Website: crate-barrel
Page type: receipt
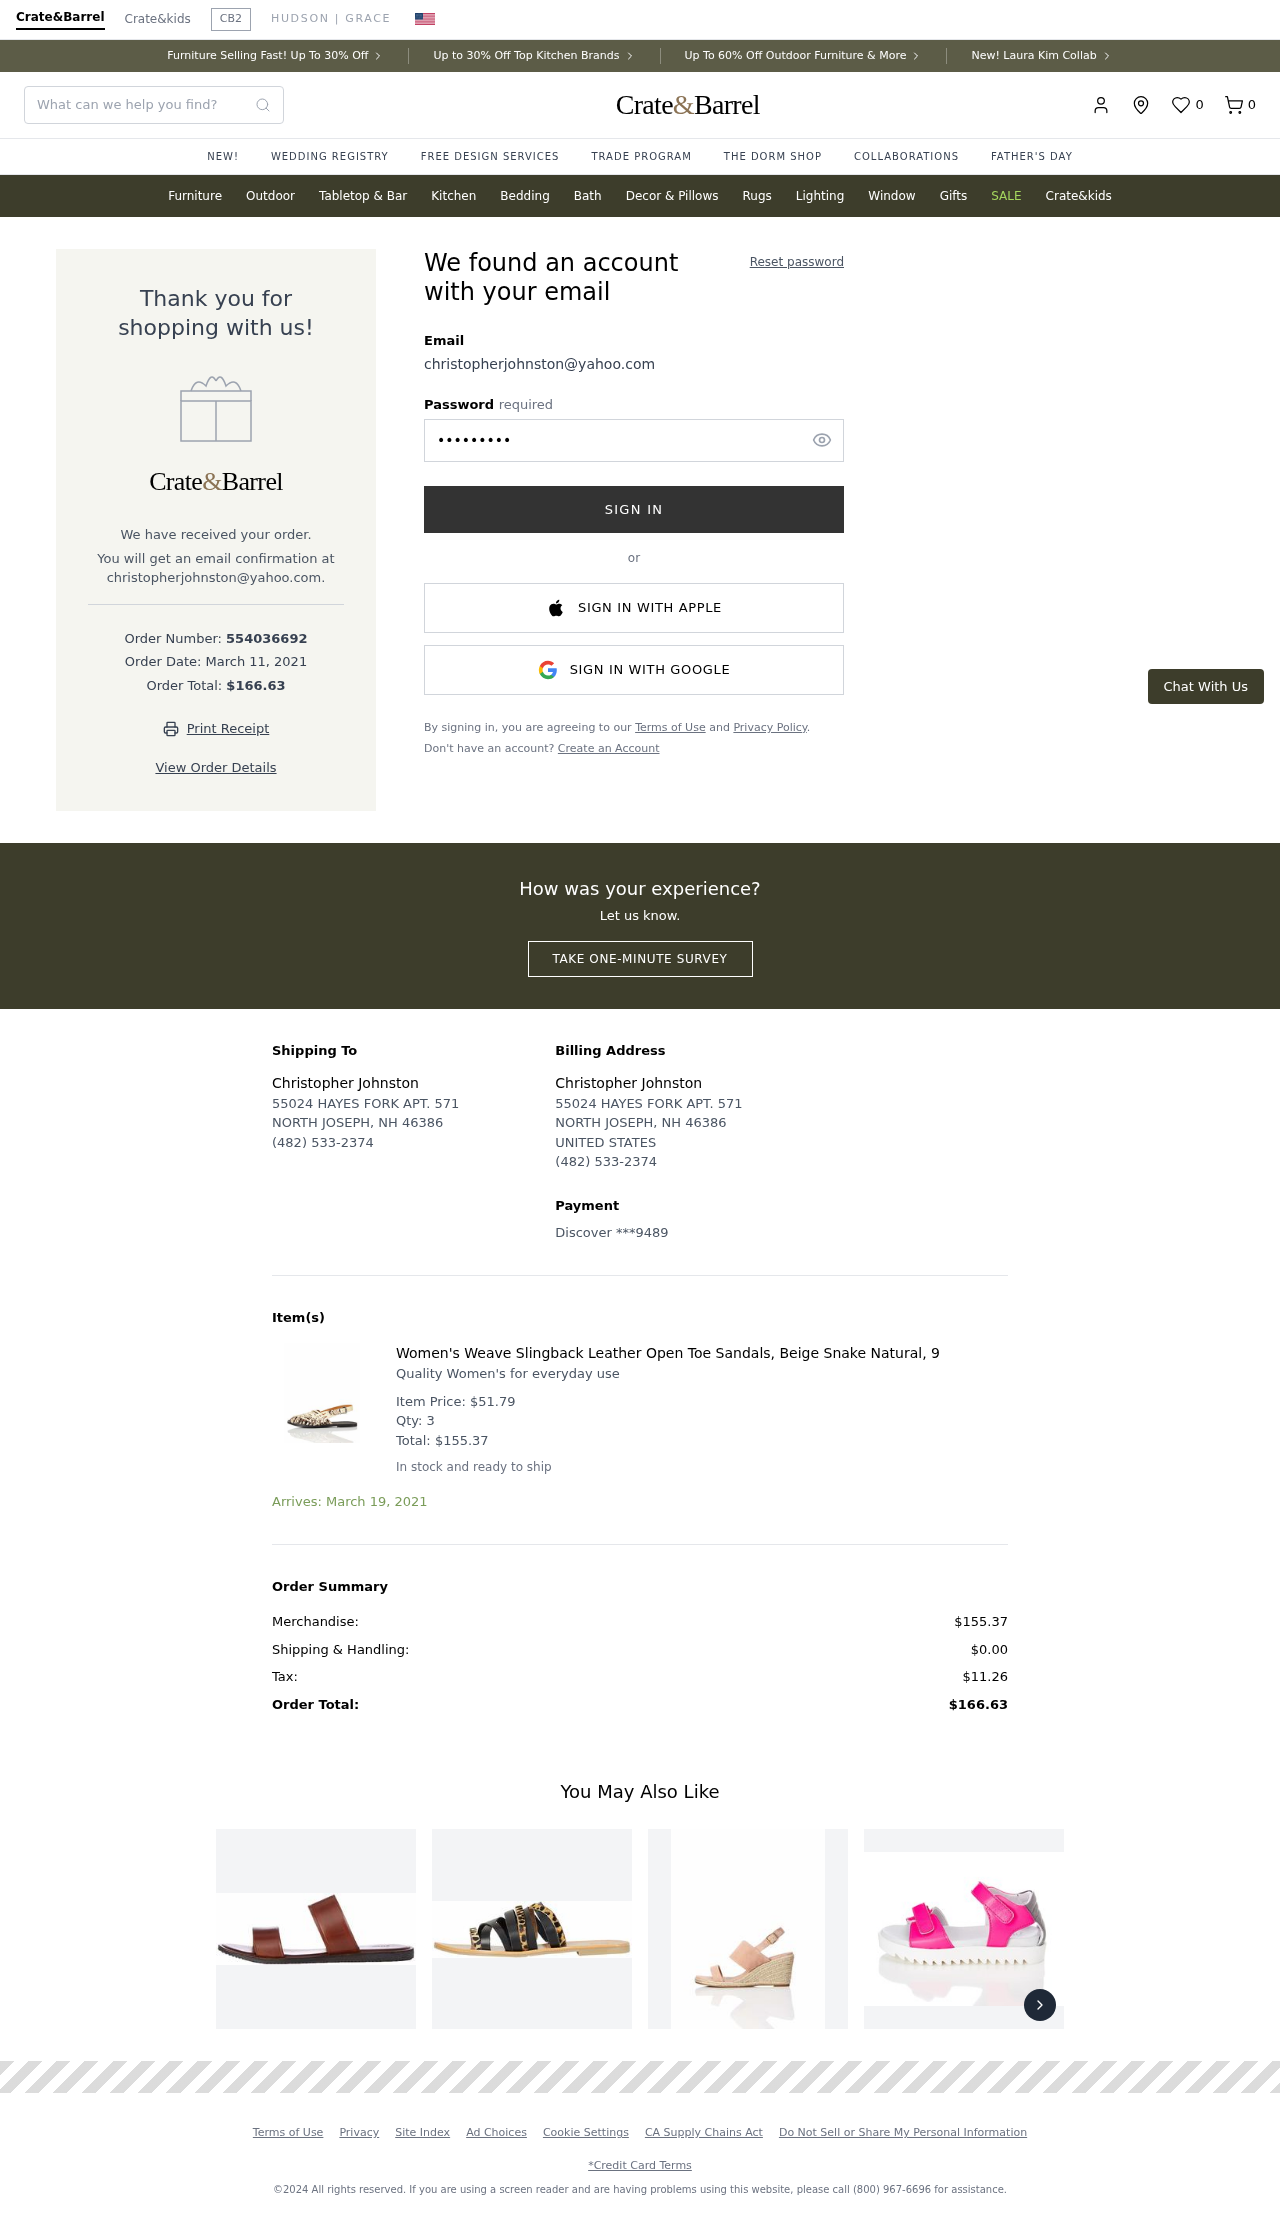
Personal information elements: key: PII_CARD_LAST4
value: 9489
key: PII_CARD_TYPE
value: Discover
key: PII_COUNTRY
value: UNITED STATES
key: PII_EMAIL
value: christopherjohnston@yahoo.com
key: PII_FULLNAME
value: Christopher Johnston
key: PII_STREET
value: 55024 HAYES FORK APT. 571
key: PII_EMAIL2
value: christopherjohnston@yahoo.com
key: PII_CITY_STATE_ZIP
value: NORTH JOSEPH, NH 46386
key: PII_PHONE
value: (482) 533-2374
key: PII_FULLNAME2
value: Christopher Johnston
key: PII_STREET2
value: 55024 HAYES FORK APT. 571
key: PII_POSTCODE
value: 46386
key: PII_STATE_ABBR
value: NH
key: PII_POSTCODE_FULL
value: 46386
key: PII_POSTCODE_NUMERIC
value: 46386
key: PII_PHONE2
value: (482) 533-2374
Product elements: key: PRODUCT1_DESC
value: Quality Women's for everyday use
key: PRODUCT1_NAME
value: Women's Weave Slingback Leather Open Toe Sandals, Beige Snake Natural, 9
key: PRODUCT1_PRICE
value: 51.79
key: PRODUCT1_QUANTITY
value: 3
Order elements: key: ORDER_NUM_ITEMS
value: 0
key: ORDER_ID
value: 554036692
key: ORDER_DATE
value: March 11, 2021
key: ORDER_TOTAL
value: $166.63
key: ORDER_ITEM_TOTAL
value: $155.37
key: ORDER_DELIVERY_DATE
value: Arrives: March 19, 2021
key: ORDER_SUBTOTAL
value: $155.37
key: ORDER_SHIPPING_COST
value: $0.00
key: ORDER_TAX
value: $11.26
Search elements: key: HEADER_SEARCH
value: What can we help you find?
Other elements: key: FAVORITES_COUNT
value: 0